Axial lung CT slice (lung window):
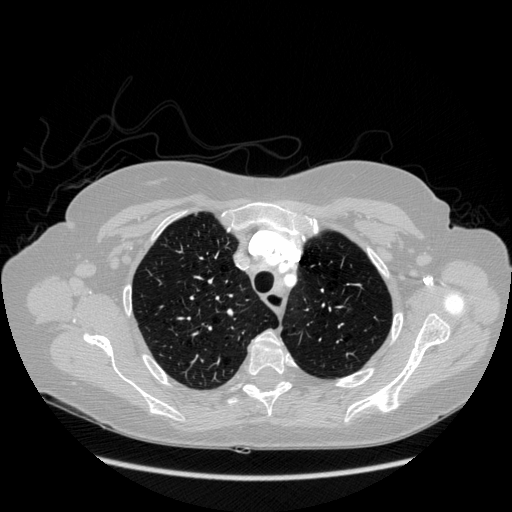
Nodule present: no